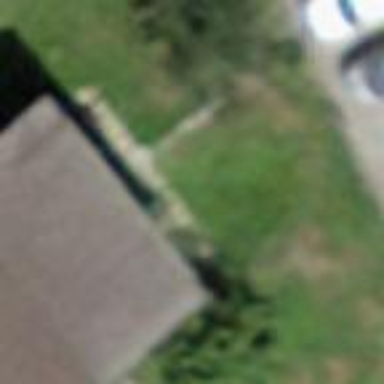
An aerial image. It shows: Simple house.